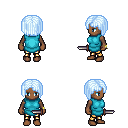
a pixel art fantasy rpg character, female body template, human, dark skin, teal tunic, gold greaves, white cyan pageboy hairstyle, bracelets, dagger, four views (front, back, left, right), 2x2 character sprite sheet, small pixel art, hard edges, no anti-aliasing